Field crop: maize
Growth stage: 2
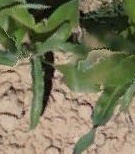
Species: maize